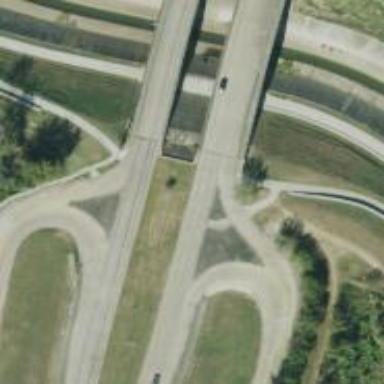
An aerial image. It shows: Secondary road crossing bridge.